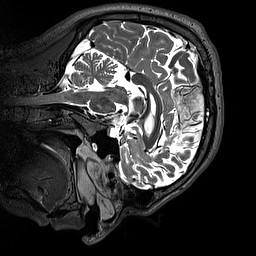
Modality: T2w
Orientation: sagittal
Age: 47
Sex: male
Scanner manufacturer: siemens
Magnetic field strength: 3 T
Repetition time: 3.2 s
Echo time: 0.412 s